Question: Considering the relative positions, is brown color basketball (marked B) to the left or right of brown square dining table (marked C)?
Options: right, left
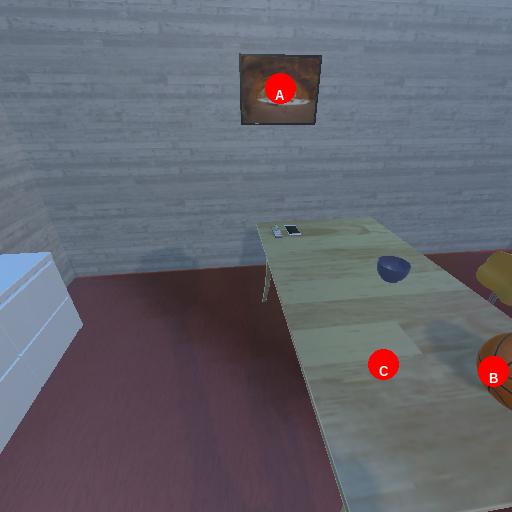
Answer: right